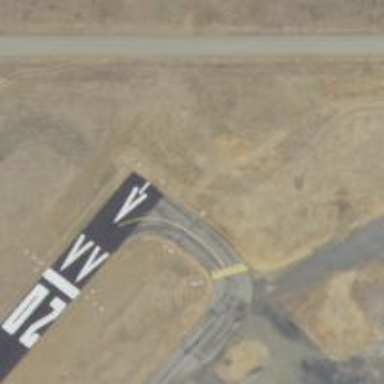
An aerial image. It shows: Runway surface made of asphalt at airport.